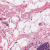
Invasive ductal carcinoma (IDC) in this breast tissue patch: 0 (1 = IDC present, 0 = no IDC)